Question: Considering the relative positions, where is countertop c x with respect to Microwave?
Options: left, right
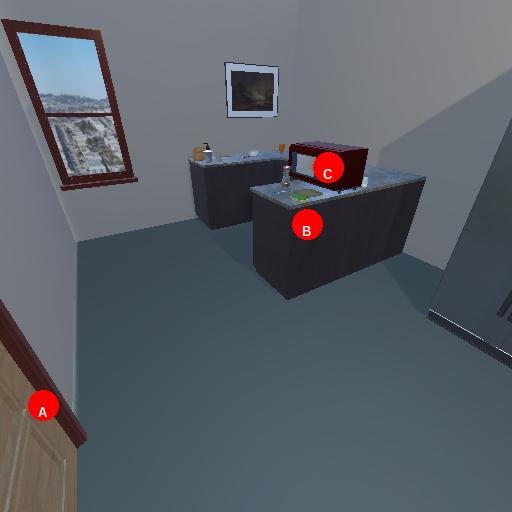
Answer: left